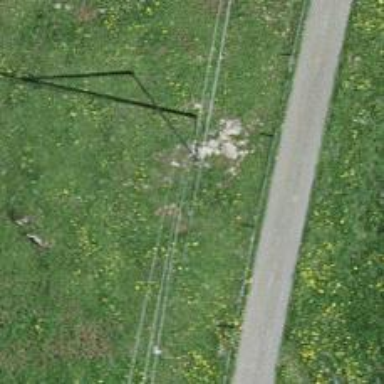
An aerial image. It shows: Power pole.